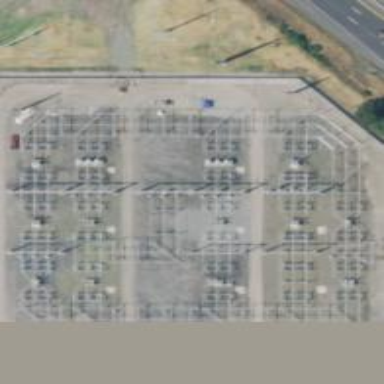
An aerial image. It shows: Switch for power supply.